Field crop: tomato
Growth stage: 2
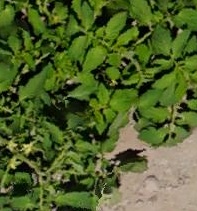
Species: tomato